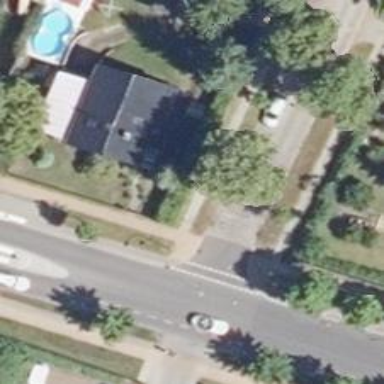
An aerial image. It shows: Residential road with sidewalks on both sides.